Interaction volume radius: 5 \u00c5
Interaction volume height: 10 \u00c5
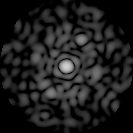
Disorder parameter: 0.7831